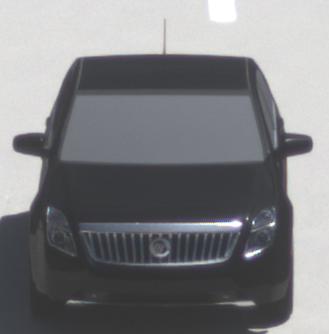
Make: Mercury
Model: Milan
Detailed model: -
Model produced from: 2009
Model produced until: 2010
Doors: 4
Color: black
Road condition: dry road
Daytime: midday
Contrast: high contrast